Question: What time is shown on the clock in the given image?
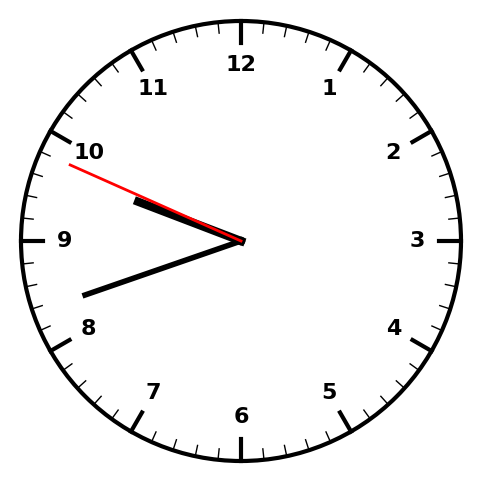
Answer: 09:41:49